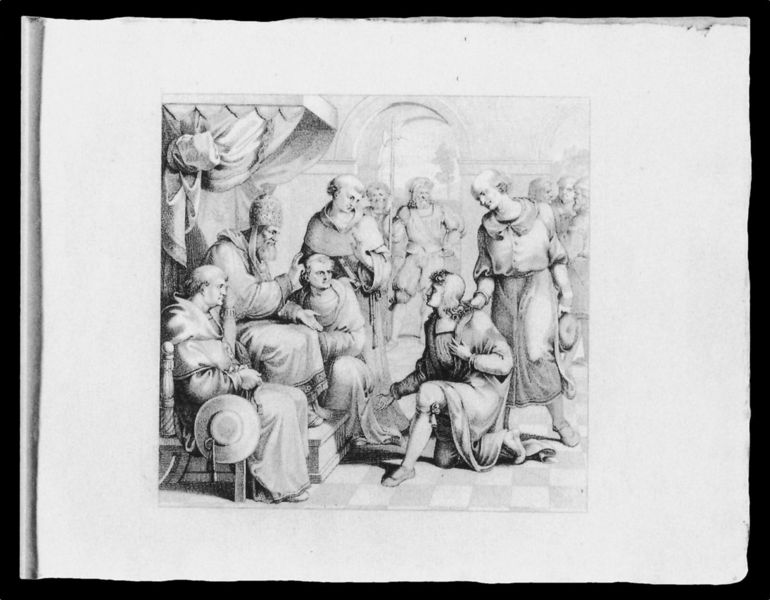
Titel: “Vorstellung Raphaels bei dem Pabste Julius II” (Tafel 10 aus “Leben Raphael Sanzio’s von Urbino in zwölf Bildern”)
Künstler: Franz Riepenhausen
Schlagwörter: menschen, hut, männer, zeichnung, richter, geistlicher, könig, papst, thron, religion, druck, stich, schwarzweiß, priester, segen, mönch, baldachin, mönche, bittende, bitten, kniefall